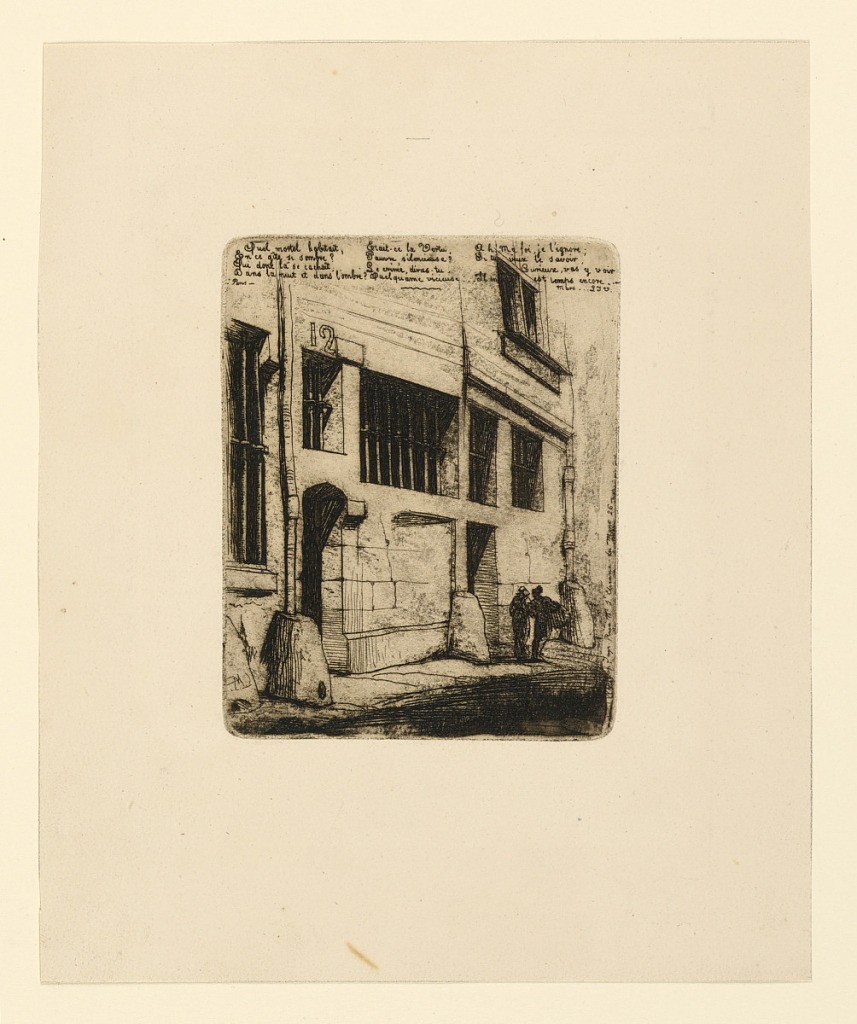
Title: La rue des mauvais garcons
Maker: Charles Meryon, French, 1821–1868
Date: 1854
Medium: Etching in sepia ink on paper
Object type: Print
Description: Vertical rectangle. The facades of two houses, and part of another. The central house bears the numer ''12'' over a window. Two figures, right.